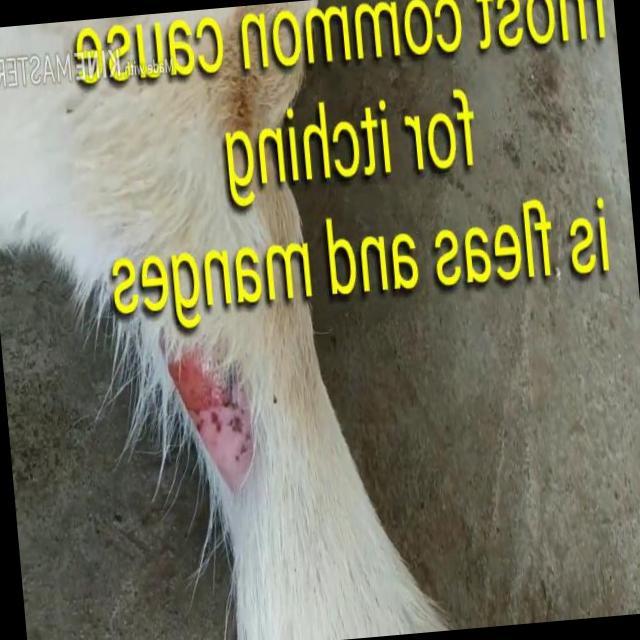
Canine dermatitis — inflammation of the skin presenting with erythema, pruritus, papules, and excoriation. May be allergic, contact, or atopic in origin.